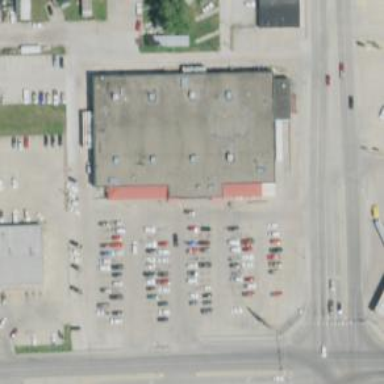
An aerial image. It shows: Supermarket.